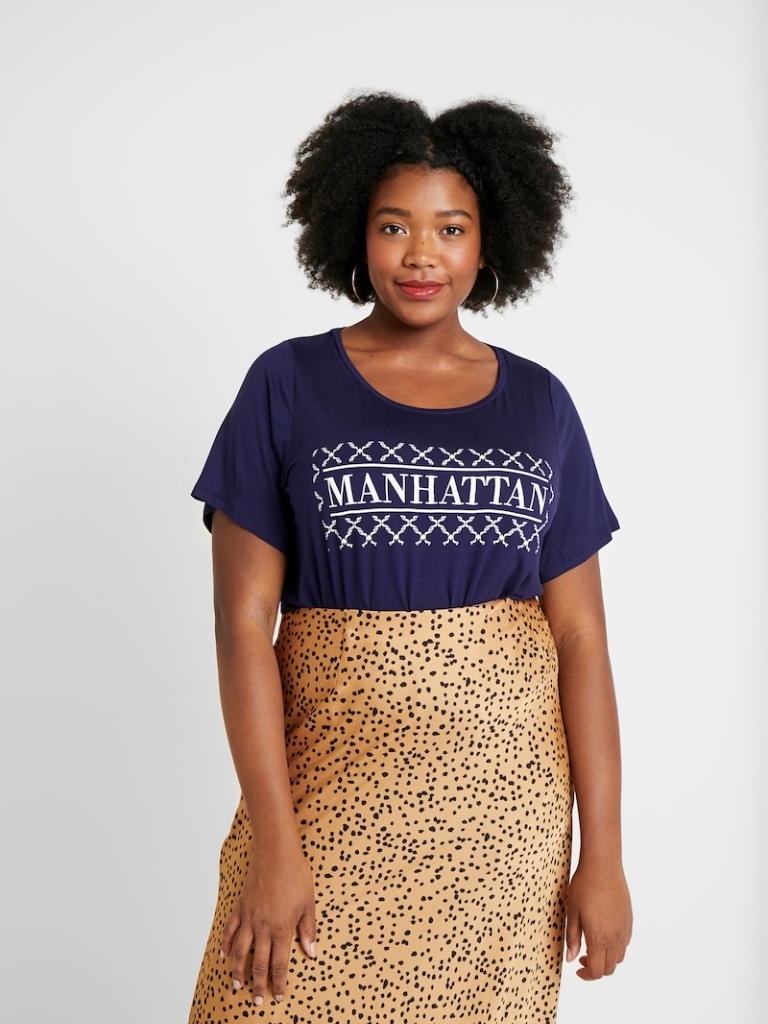
cotton relaxed short sleeve hip length French Tucked scoop t-shirt